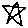
Label: star